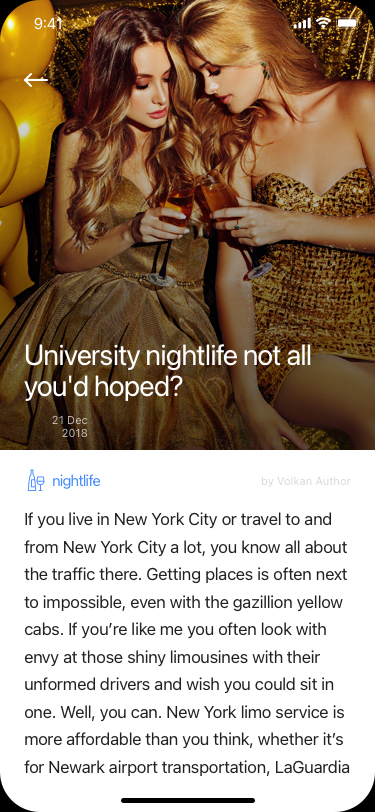
Text in this UI design:
If you live in New York City or travel to and from New York City a lot, you know all about the traffic there. Getting places is often next to impossible, even with the gazillion yellow cabs. If you’re like me you often look with envy at those shiny limousines with their unformed drivers and wish you could sit in one. Well, you can. New York limo service is more affordable than you think, whether it’s for Newark airport transportation, LaGuardia airport transportation, or to drive wherever you wish to go.

Every time I hail a cab in New York City or wait for one at the airports, I hope I’ll be lucky enough to get one that’s halfway decent and that the driver actually speaks English. I have spent many anxious moments wondering if I ever get to my destination. Or whether I’d get ripped off. Even if all goes well, I can’t say I can remember many rides in New York cabs that were very pleasant. And given how much they cost by now, going with a limo makes ever more sense.

These days, using a New York limousine means you’re getting your choice of a variety of great luxury vehicles such as BMW, Mercedes Benz, Cadillac or Lincoln sedans or limos. Sedans usually seat three or four, standard stretch limos six to ten, and SUVs seven. Stretch SUVs like the eye-catching Stretch Hummer can seat up to 20. If style isn’t a priority, limo buses can be a comfortable alternative for up to 20 passengers. And if safety is a matter, you can even get armored New York limousines. Whether it’s JFK airport transportation or a night on the town, limos are the way to go.

If you haven’t been in a limo lately, you’ll be amazed at what you can get these days. Apart from comfort, safety, reliability, status and luxury, there are now limos with such things as giant flat-screen TVs, hardwood floors, more than six feet of headroom, and even fish tanks for that soothing touch. Check the websites of the leading New York limousine services to get detailed descriptions of the features and amenities of their fleet of impressive cars and limos.

Limo service is all about luxury and feeling good about yourself. Being greeted by a uniformed limo driver at the airport is not only a great experience, it also means you’re getting to your destination faster and with much less stress. And you have a driver who is thoroughly professional, discreet, and who knows his way around. Ordering a limo for guests and business clients shows you appreciate and respect them. Having one for a graduation or prom can be an experience you never forget. Limo services also offer wedding limousine specials so that you have one less thing to worry about. And for a night on the town or going to a big game, what better way than to take a limo? What if you have an emergency and need to quickly go to a place where cabs won’t take you? A limo will. The best New York limousine services will drive you wherever you want within the continental United States. And they may even be part of an international network so you can travel in style wherever you go.
by Volkan Author
University nightlife not all you'd hoped?
21 Dec 2018